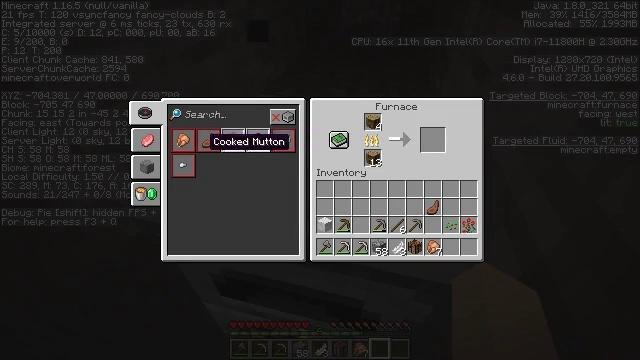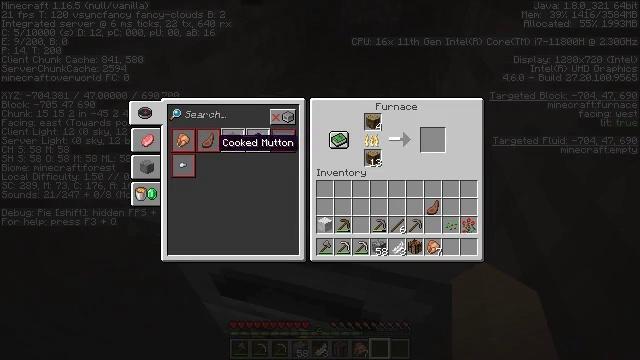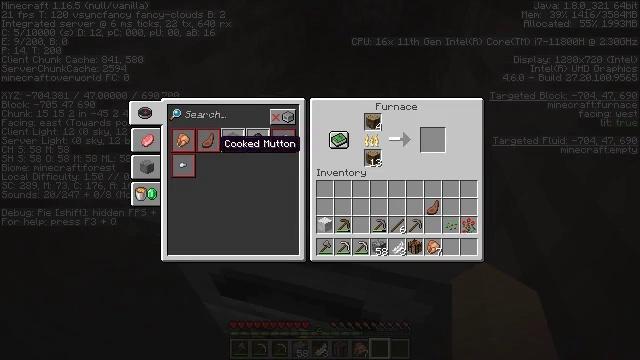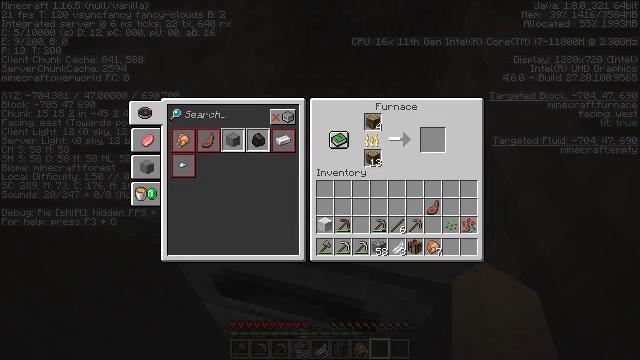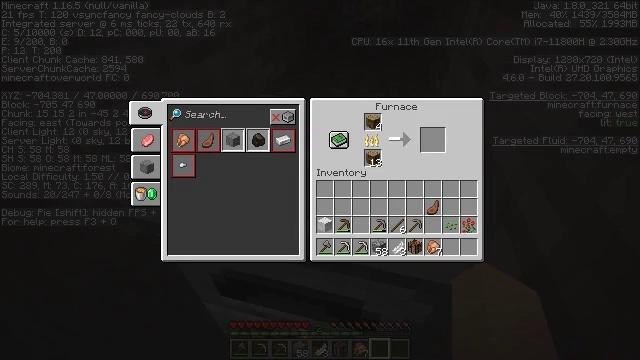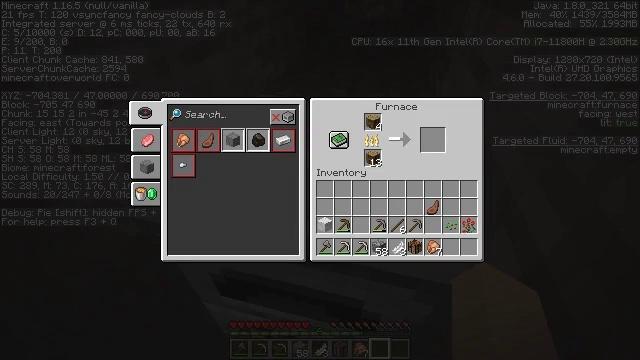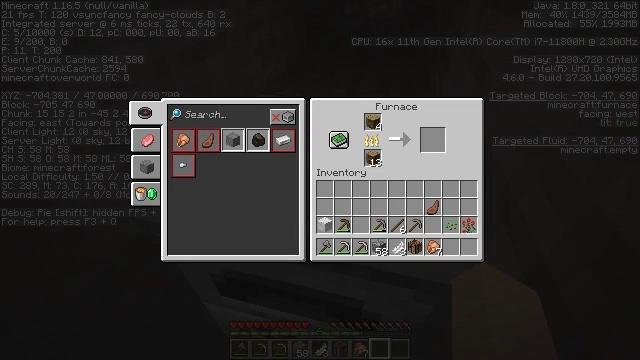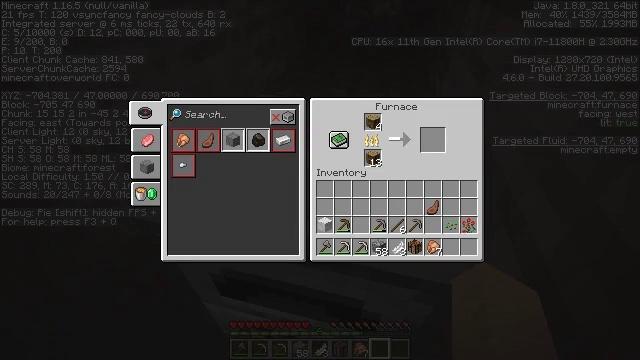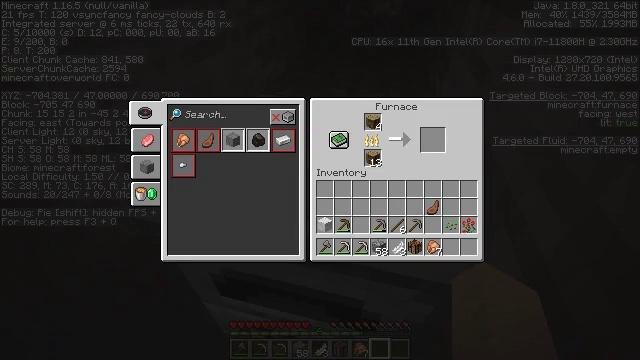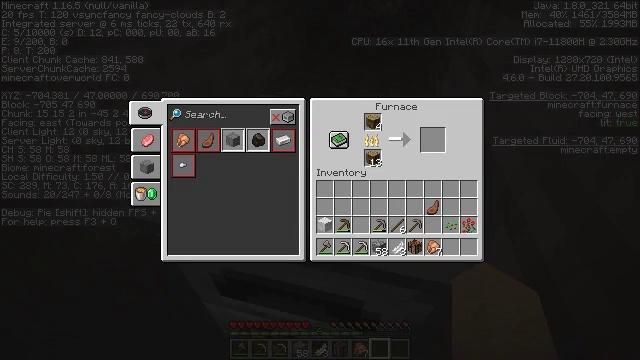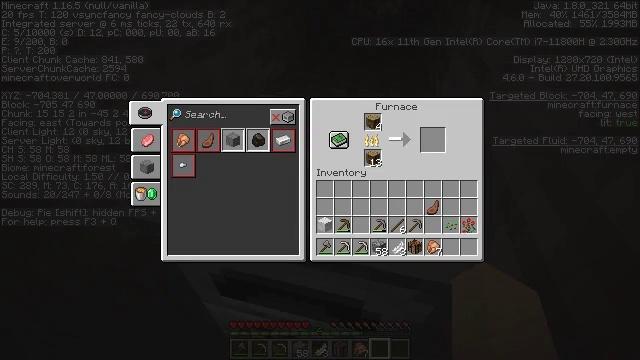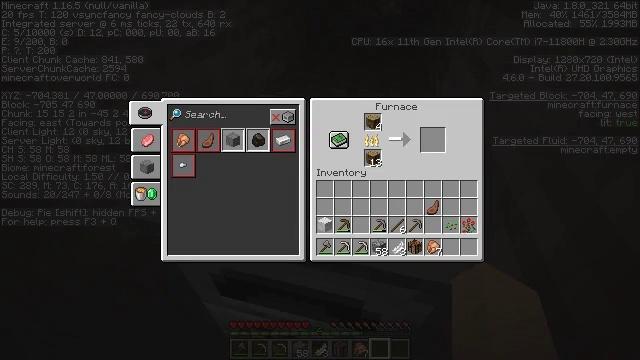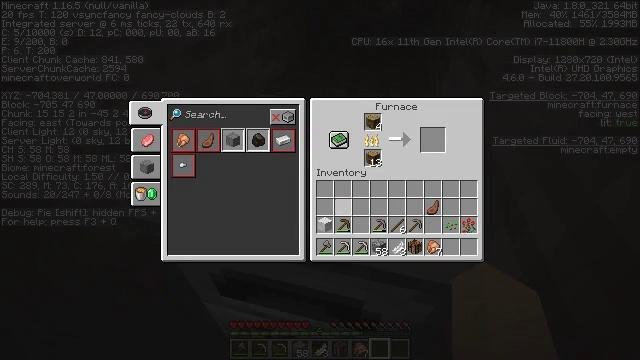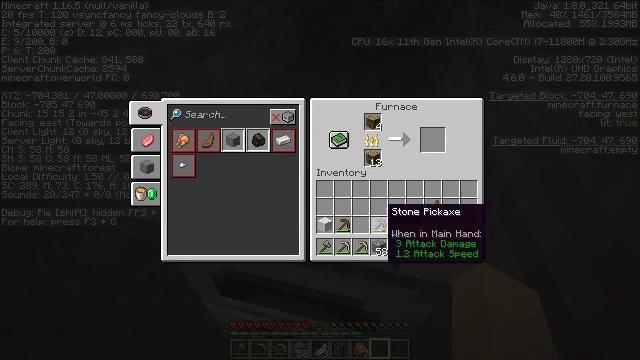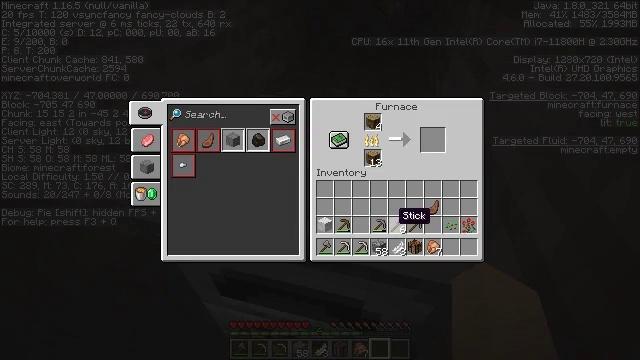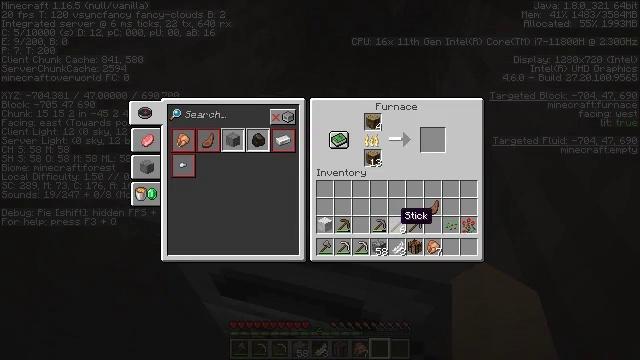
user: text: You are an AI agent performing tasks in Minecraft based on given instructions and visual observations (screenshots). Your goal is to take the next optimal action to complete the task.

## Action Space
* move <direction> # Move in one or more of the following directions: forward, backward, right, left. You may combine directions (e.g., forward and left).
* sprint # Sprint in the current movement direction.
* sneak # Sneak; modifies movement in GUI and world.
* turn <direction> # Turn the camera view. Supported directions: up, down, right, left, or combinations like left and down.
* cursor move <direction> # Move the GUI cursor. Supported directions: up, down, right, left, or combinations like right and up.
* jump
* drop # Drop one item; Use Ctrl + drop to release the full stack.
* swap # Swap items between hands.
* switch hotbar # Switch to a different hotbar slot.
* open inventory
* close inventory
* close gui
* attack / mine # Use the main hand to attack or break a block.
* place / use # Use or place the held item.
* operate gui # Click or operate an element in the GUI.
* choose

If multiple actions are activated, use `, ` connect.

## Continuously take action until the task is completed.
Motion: motion action
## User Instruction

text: Craft charcoal in a furnace.
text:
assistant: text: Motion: cursor move right
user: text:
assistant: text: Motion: no_op
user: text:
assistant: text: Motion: no_op
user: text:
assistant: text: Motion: cursor move down
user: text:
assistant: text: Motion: no_op
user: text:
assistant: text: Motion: no_op
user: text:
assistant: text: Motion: no_op
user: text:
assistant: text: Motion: no_op
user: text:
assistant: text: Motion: no_op
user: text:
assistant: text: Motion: no_op
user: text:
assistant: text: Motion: cursor move right and down
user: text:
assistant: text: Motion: cursor move right and down
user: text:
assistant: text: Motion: cursor move right and down
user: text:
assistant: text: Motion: cursor move right
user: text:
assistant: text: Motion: no_op
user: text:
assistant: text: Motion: no_op
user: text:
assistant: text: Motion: no_op
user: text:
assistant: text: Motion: no_op
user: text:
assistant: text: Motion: no_op
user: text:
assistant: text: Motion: no_op
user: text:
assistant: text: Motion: no_op
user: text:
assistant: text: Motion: no_op
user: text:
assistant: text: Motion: cursor move left
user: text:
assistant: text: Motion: no_op
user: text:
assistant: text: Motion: cursor move down
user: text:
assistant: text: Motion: cursor move down
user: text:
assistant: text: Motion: no_op
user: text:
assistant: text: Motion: no_op
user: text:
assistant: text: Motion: no_op
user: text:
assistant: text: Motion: no_op